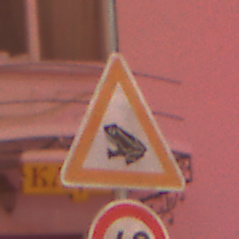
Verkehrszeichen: AmphibienwanderungRechts
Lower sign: Geschwindigkeit60
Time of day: Night
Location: Outdoor (Urban)
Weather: Overcast
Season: Winter
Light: Artificial